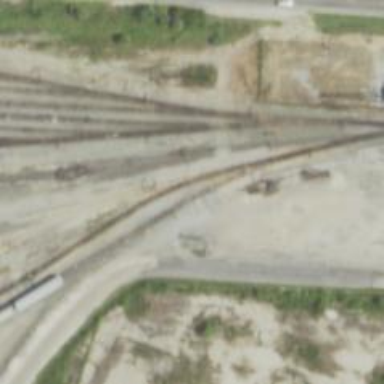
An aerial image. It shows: Railway yard in service.